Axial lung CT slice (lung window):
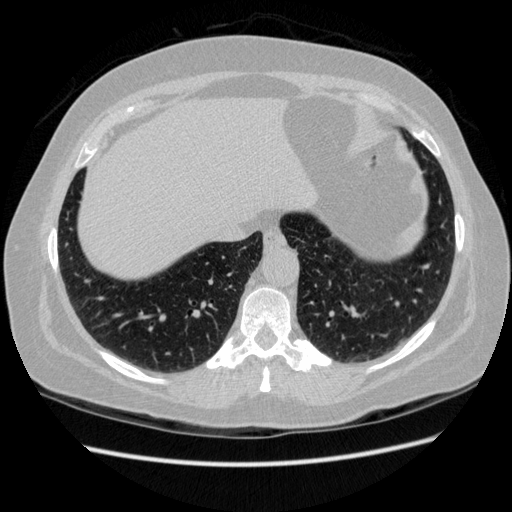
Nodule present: no